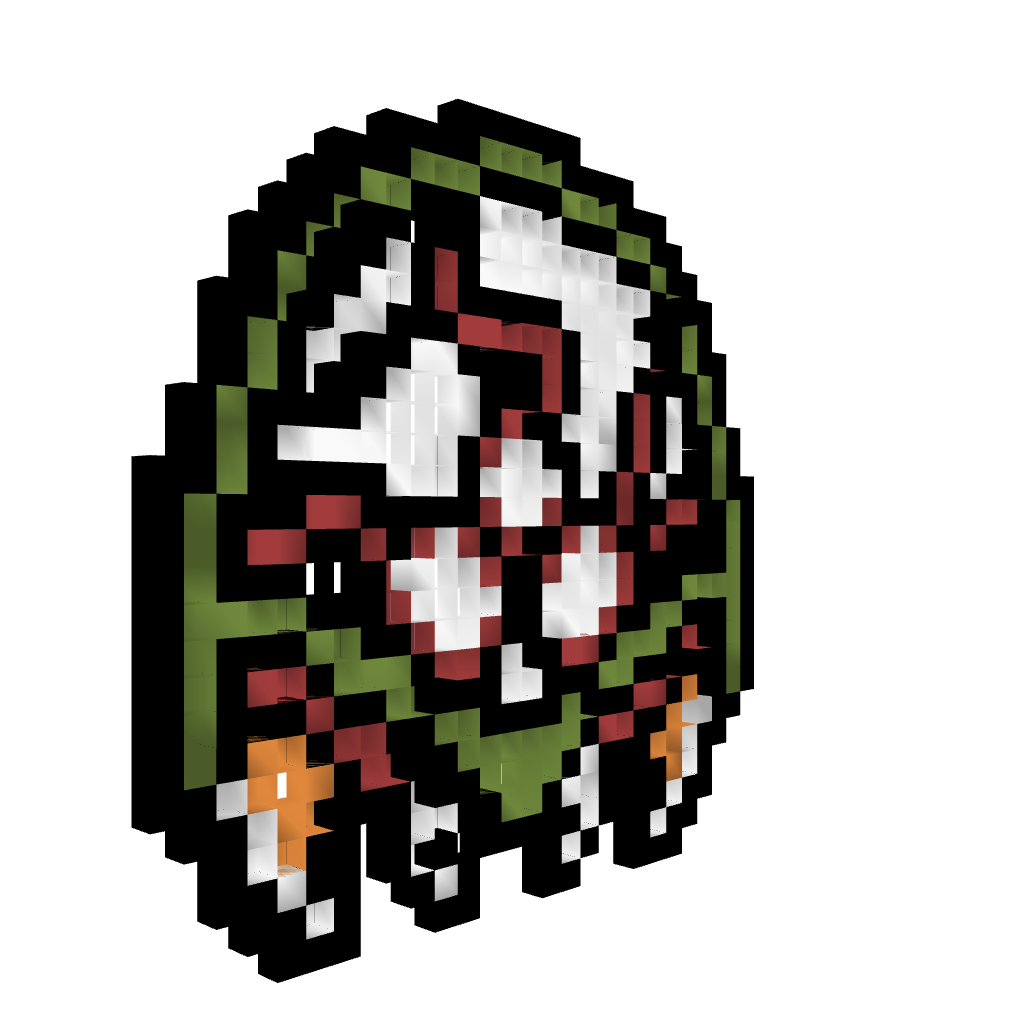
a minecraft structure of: Metroid bad low quality